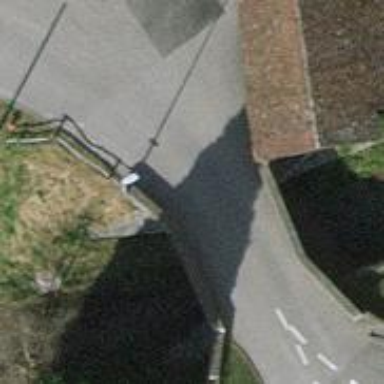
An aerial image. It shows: Residential road with bridge.